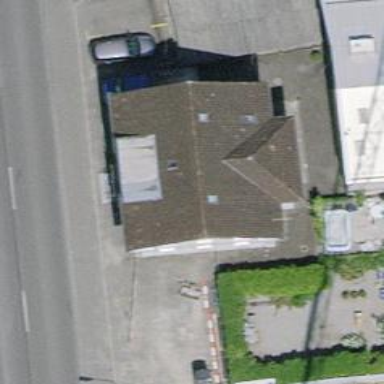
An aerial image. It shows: Gabled roof on retail building.